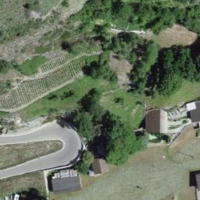
EUNIS habitat code: 48
Species observed at this site:
Lasiommata megera
Melanargia galathea